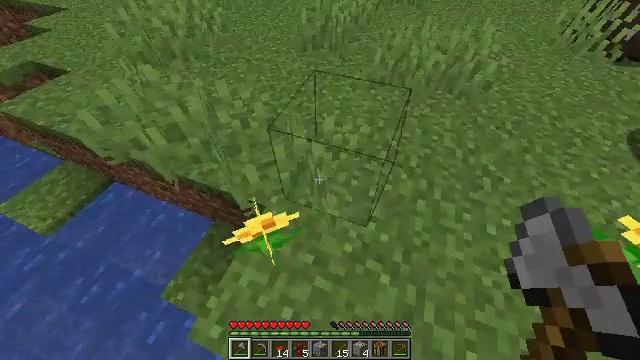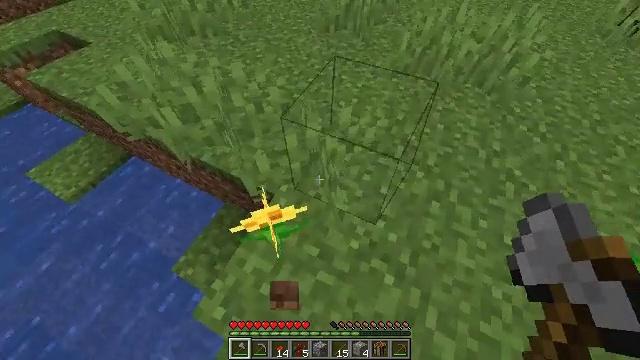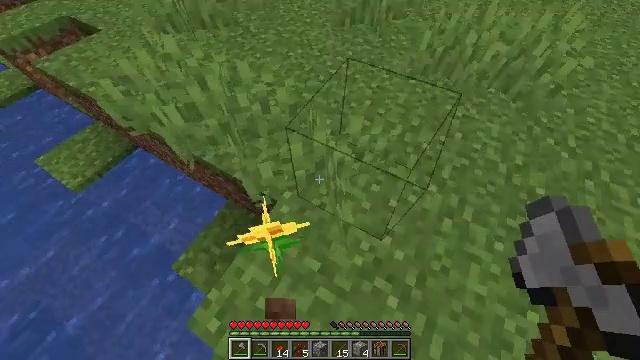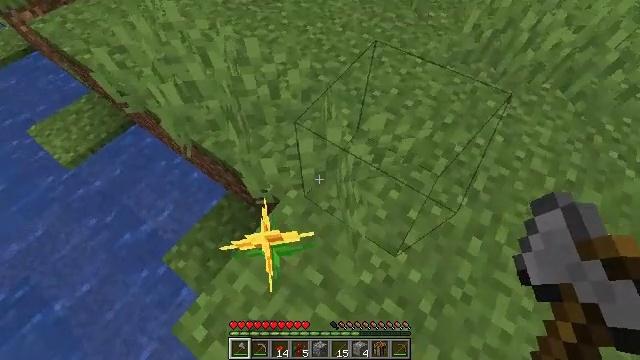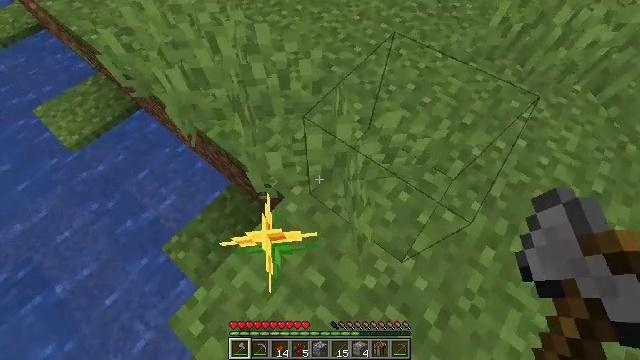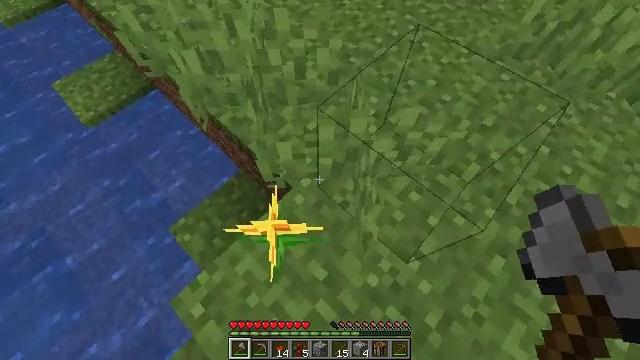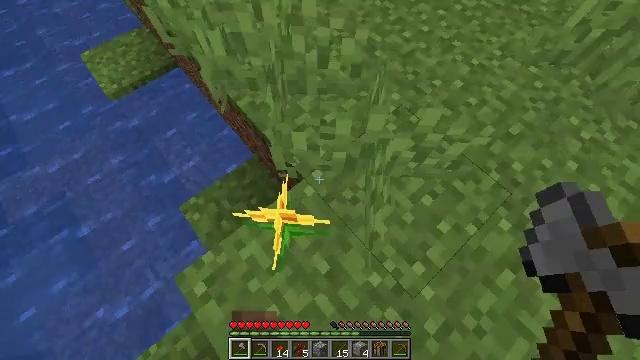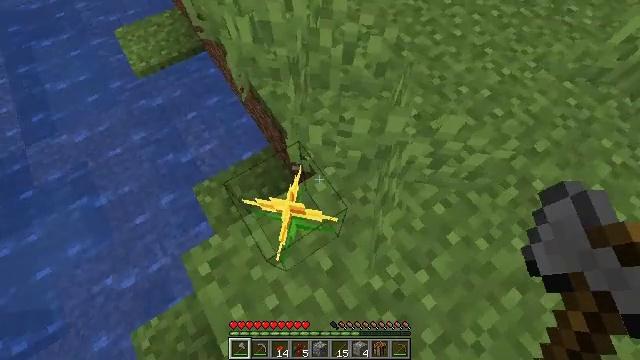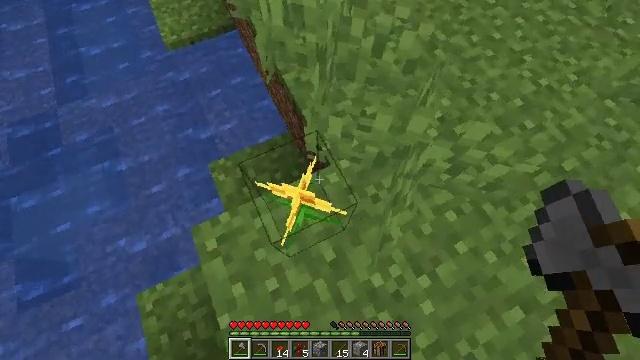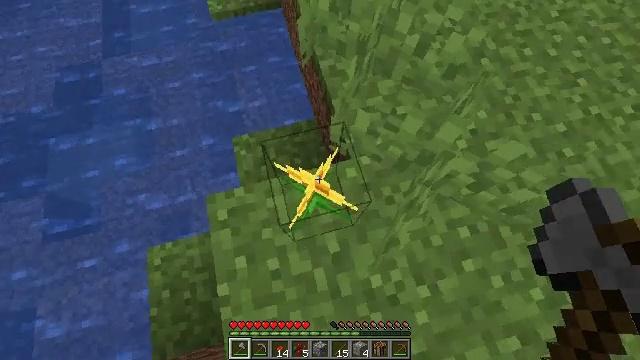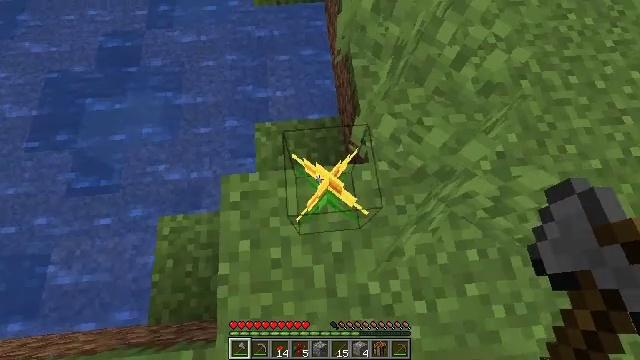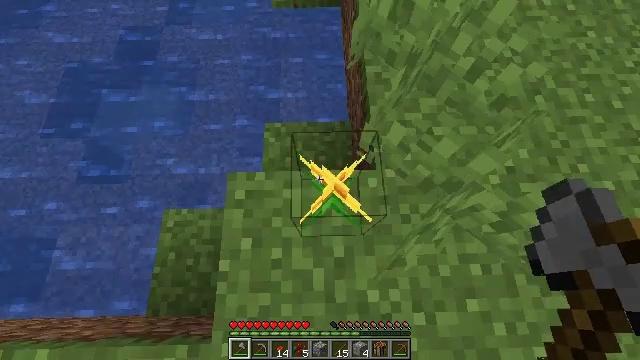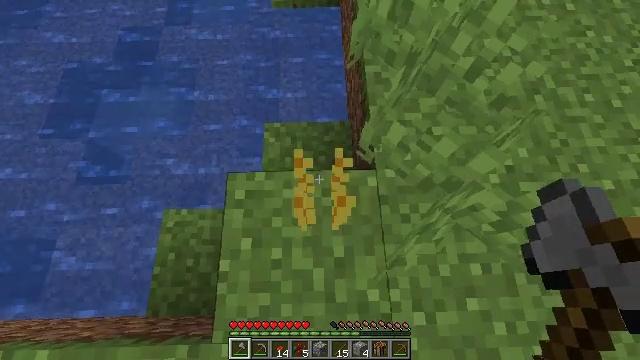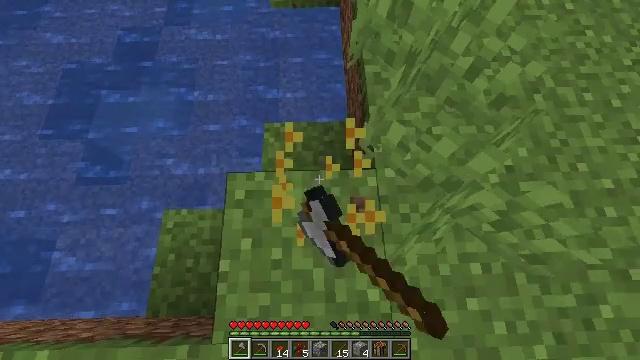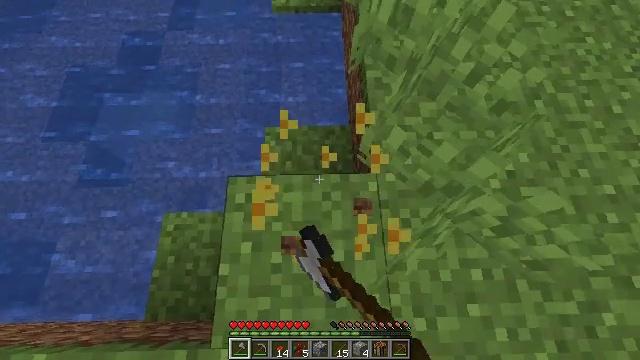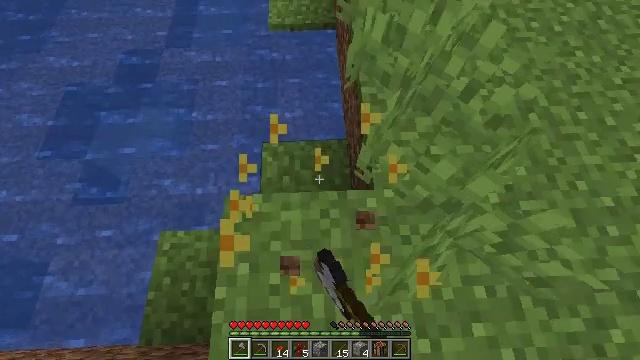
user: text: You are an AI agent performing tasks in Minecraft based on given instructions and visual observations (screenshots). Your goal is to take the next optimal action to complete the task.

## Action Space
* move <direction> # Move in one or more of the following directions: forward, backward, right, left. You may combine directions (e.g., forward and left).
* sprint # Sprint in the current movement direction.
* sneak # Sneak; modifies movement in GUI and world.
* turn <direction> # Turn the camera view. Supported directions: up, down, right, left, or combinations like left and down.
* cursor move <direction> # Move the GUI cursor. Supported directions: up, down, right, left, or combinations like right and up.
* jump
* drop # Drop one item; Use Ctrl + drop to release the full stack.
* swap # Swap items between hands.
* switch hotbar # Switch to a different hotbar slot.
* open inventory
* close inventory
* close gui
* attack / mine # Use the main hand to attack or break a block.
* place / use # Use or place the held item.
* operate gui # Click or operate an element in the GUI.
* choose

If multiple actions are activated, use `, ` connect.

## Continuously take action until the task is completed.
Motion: motion action
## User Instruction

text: Pick up the dandelion.
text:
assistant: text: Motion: turn left and down
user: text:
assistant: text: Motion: turn left and down
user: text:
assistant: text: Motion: turn left and down
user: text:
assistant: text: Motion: turn left and down
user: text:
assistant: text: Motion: turn left and down
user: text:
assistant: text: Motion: turn left and down
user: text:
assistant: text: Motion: turn left
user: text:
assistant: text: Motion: turn left and down
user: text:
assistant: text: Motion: turn left and down
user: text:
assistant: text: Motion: turn left
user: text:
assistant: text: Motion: turn left
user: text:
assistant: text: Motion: attack / mine
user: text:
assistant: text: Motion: attack / mine
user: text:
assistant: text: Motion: attack / mine
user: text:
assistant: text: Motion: move forward, turn right and up
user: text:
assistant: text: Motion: move forward, turn right and up
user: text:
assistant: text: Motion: move forward, turn right and up
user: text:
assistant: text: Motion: turn right and up
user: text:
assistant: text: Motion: turn right and up
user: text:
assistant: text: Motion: turn right and up
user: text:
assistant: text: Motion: turn right and up
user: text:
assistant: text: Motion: turn right and up
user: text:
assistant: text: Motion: turn right and up
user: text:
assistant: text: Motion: turn right and up
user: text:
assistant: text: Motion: turn right and up
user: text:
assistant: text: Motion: turn right
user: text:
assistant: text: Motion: move forward
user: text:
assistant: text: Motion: move forward
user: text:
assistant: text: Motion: move forward
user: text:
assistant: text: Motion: move forward